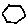
Label: hexagon